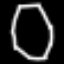
Label: octagon